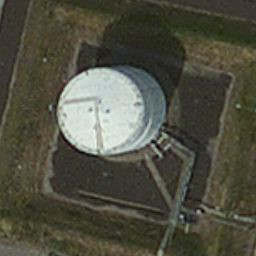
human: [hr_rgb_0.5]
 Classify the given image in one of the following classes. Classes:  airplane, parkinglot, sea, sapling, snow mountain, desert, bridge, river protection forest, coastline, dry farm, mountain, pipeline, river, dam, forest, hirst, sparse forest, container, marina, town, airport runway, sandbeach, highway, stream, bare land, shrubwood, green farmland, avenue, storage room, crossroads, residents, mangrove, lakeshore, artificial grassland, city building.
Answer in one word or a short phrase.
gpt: storage room